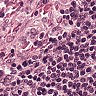
Metastatic tissue present: no